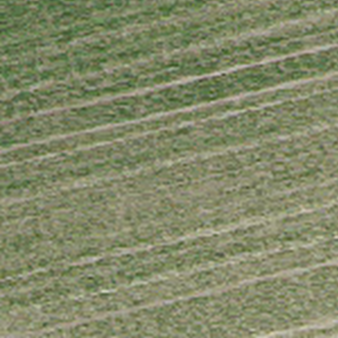
Label: other